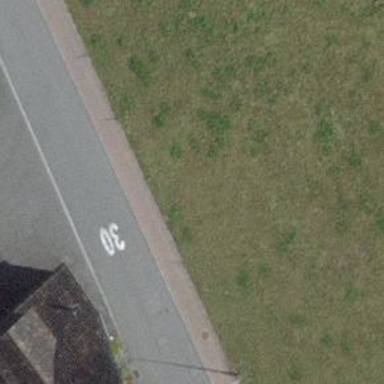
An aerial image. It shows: Sidewalk.